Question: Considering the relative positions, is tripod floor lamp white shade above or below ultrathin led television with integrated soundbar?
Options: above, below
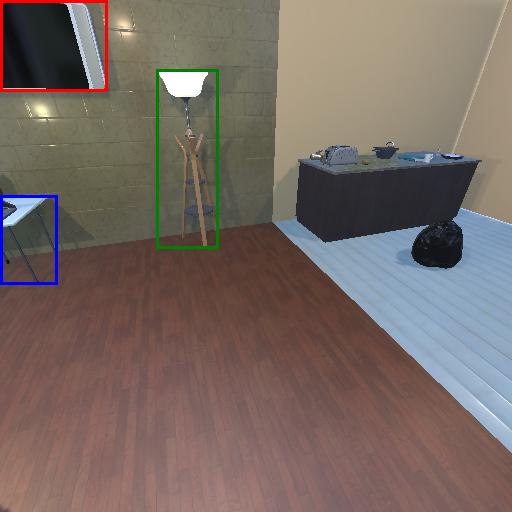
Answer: above